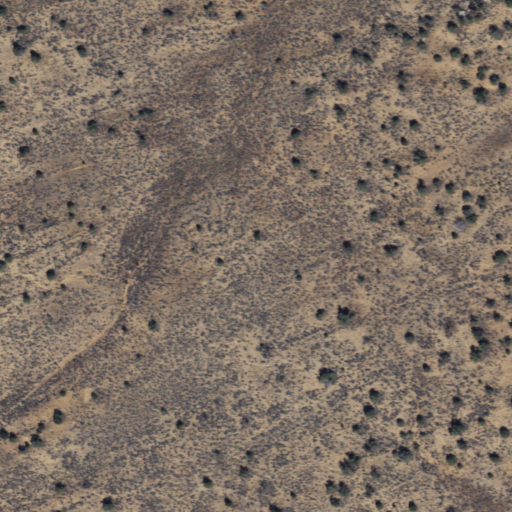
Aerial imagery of valley in Arizona named Shed Valley containing only shrub